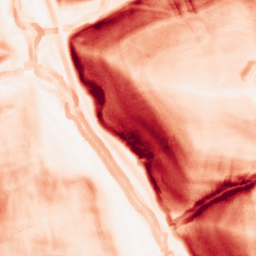
Category: morphological
Decomposition family: morphological_gradient
Decomposition parameters: size: 7
shape: square
Upsampling method: edge_directed
Upsampling parameters: scale: 4
Upsampling scale: 4